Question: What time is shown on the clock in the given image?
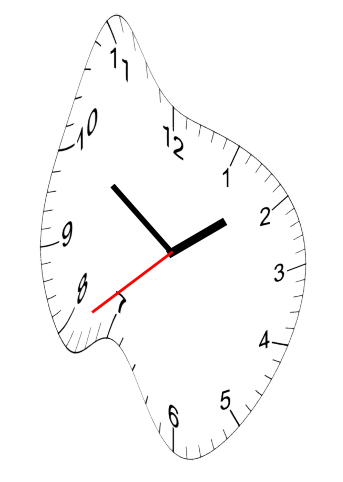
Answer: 01:50:39